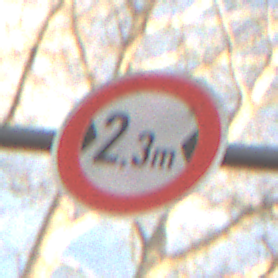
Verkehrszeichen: TatsaechlicheBreite2Komma3
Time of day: SunriseSunset
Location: Outdoor (Nature)
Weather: PartlyCloudy
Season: NotSpecified
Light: Natural